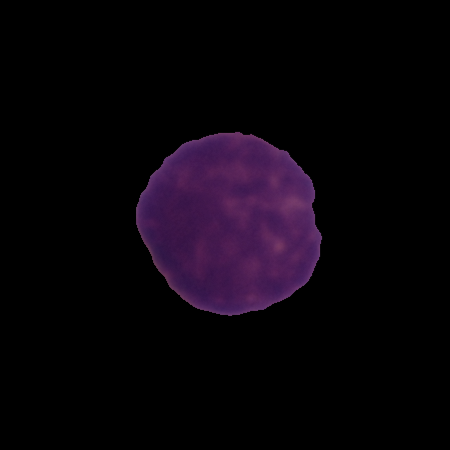
Label: healthy